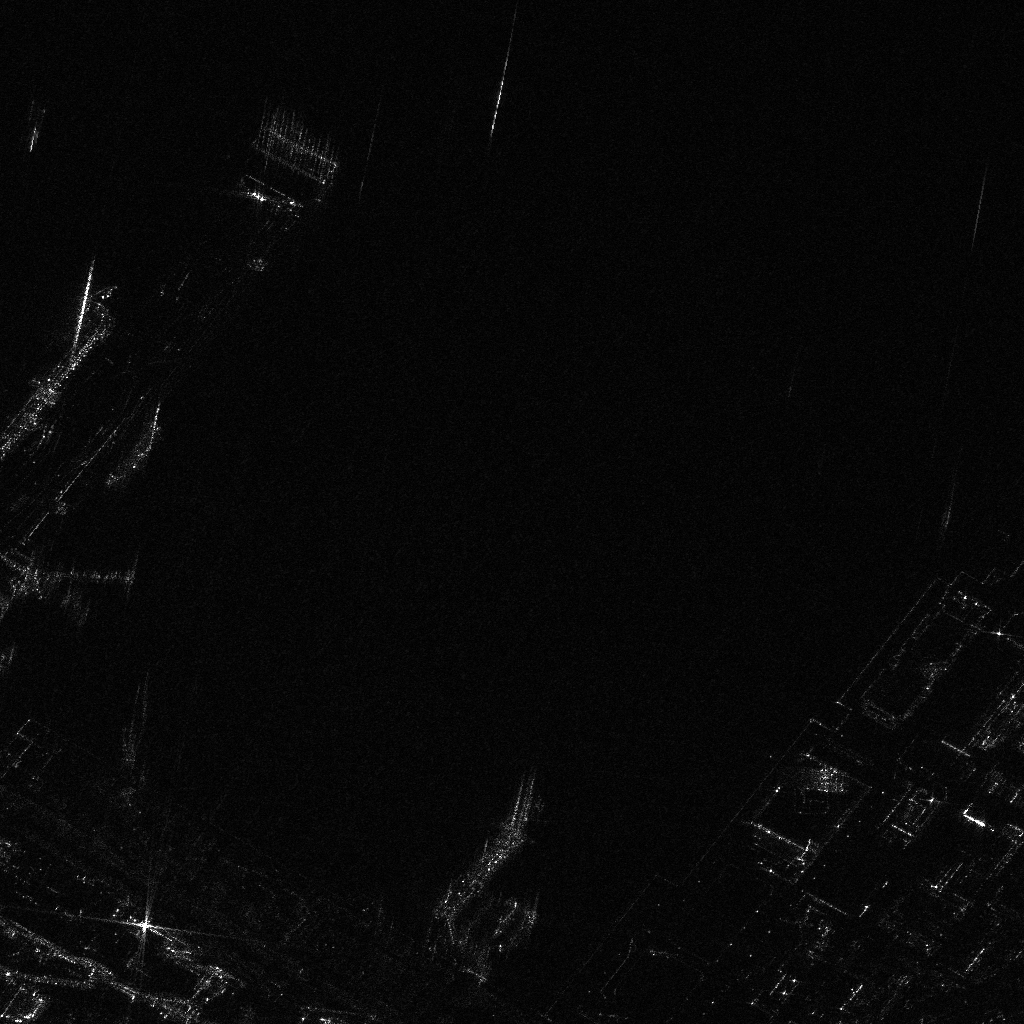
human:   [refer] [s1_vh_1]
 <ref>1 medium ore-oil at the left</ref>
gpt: <box>[[3, 26, 6, 47, 34]]</box>

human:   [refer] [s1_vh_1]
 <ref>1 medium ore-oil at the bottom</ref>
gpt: <box>[[46, 76, 49, 91, 36]]</box>

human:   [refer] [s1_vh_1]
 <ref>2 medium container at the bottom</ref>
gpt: <box>[[49, 87, 51, 94, 33], [48, 86, 49, 92, 33]]</box>